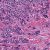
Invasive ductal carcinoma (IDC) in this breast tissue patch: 1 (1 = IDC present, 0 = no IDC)